Question: Why are these two fireDate different?
The date displayed in the log is wrong.

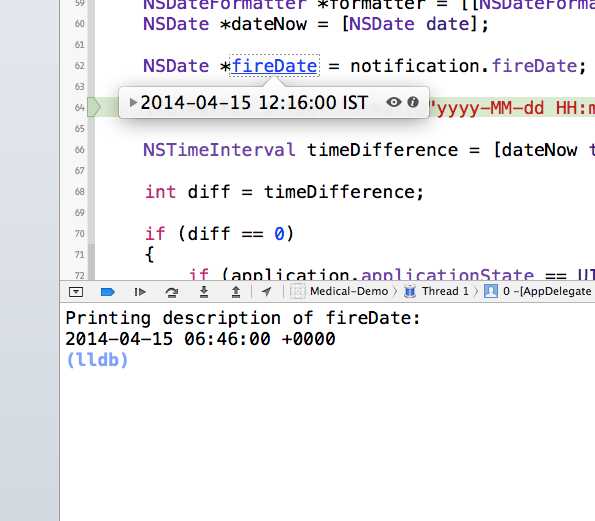
Answer: The date logged to console is correct, considering that there is no time zone offset (i.e., displayed for UTC). The date displayed in the quick look popover is adjusted for India Standard Time (which is offset +5:30 from UTC).